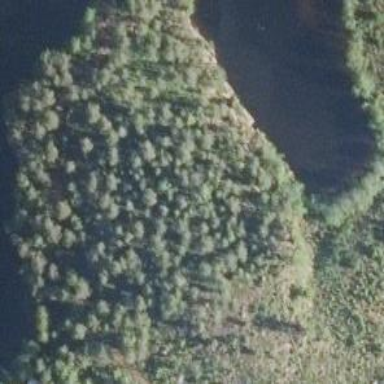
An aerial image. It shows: Cliff in nature.